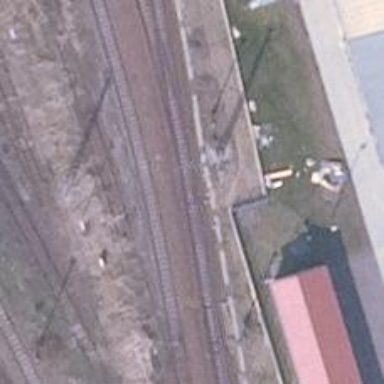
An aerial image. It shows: Railway switch with the turnout on the left side.